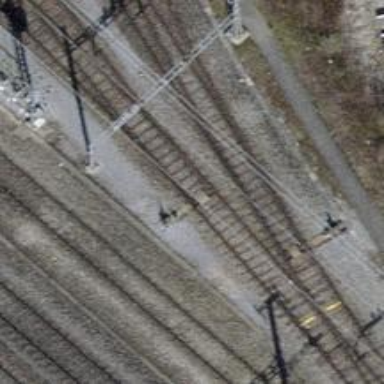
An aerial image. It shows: Railway switch.